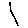
Label: line